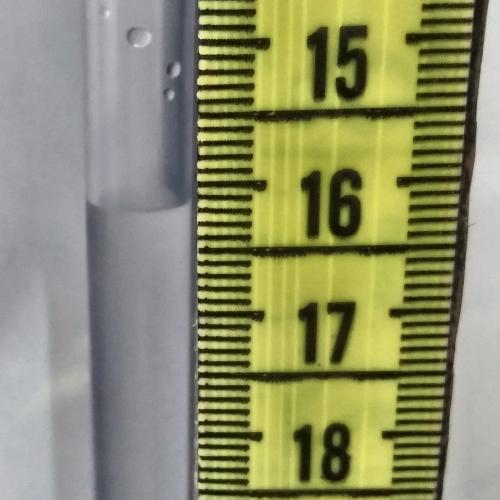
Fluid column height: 16.2 cm